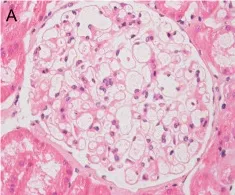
Biopsy findings. Hematoxylin-eosin staining (x400).
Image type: pathology (h&e)